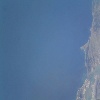
Label: water